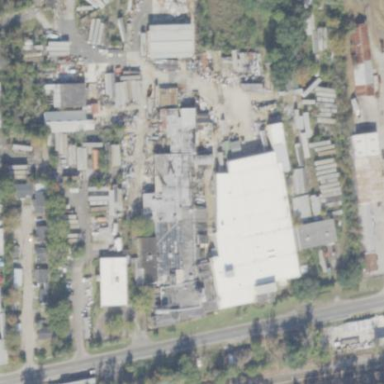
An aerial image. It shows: Industrial area used for storage.